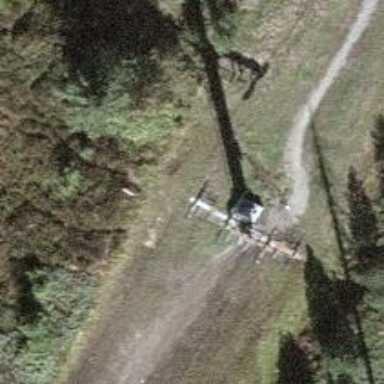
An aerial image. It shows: Pylon for aerialway.